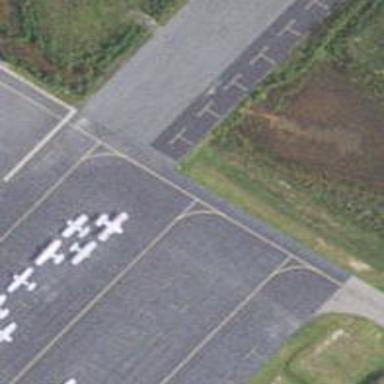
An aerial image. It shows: View of taxiway at the airport.